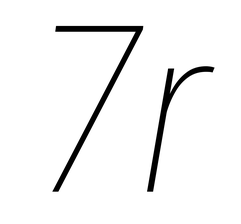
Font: Roboto-Italic_Condensed_Thin_Italic